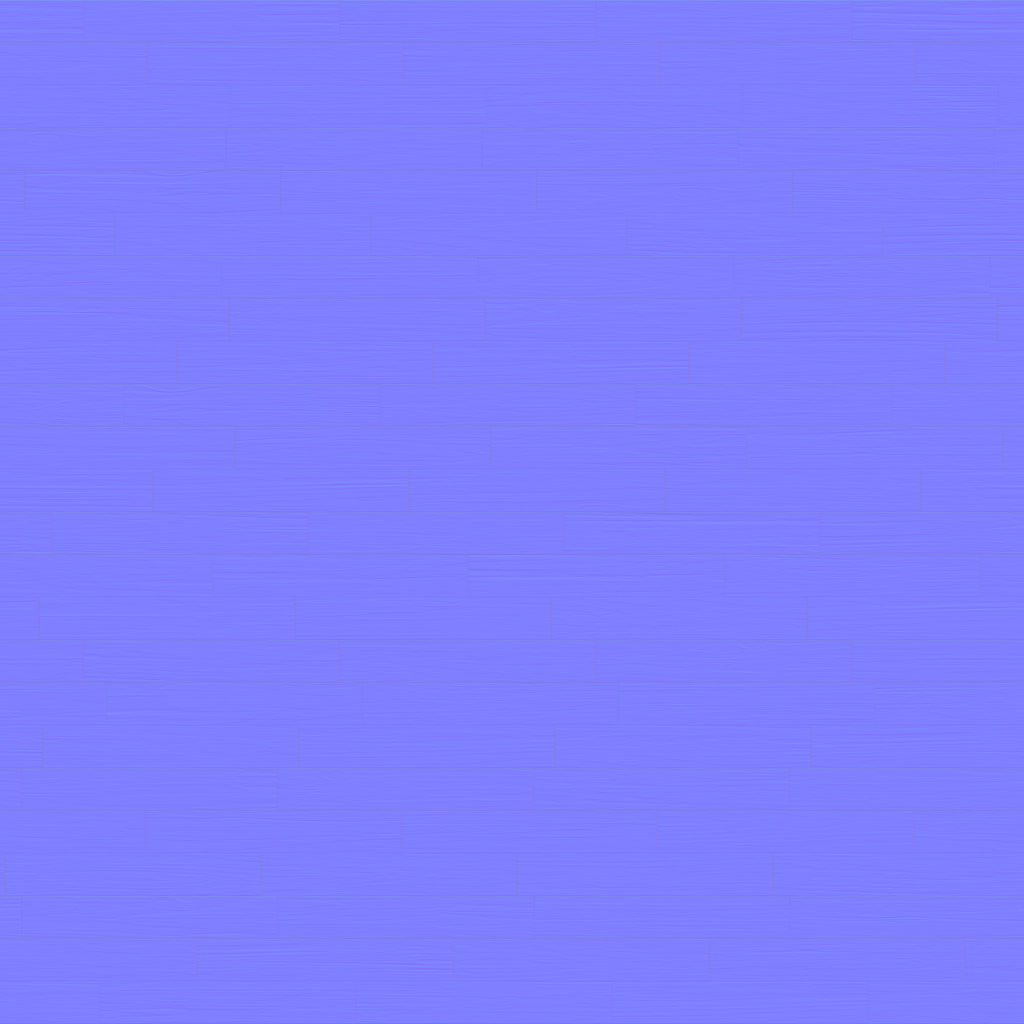
Texture map type: NormalGL